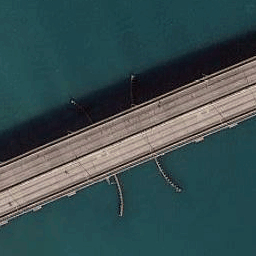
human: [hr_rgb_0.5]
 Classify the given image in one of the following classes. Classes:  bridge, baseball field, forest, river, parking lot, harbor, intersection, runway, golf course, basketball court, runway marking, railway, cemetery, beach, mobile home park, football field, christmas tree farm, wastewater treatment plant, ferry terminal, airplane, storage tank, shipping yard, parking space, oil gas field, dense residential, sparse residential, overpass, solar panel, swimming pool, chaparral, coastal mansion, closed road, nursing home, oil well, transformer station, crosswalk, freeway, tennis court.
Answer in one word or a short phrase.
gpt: bridge